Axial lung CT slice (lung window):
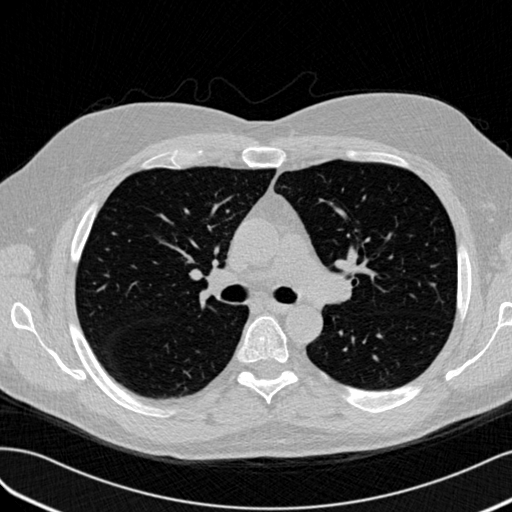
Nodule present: no